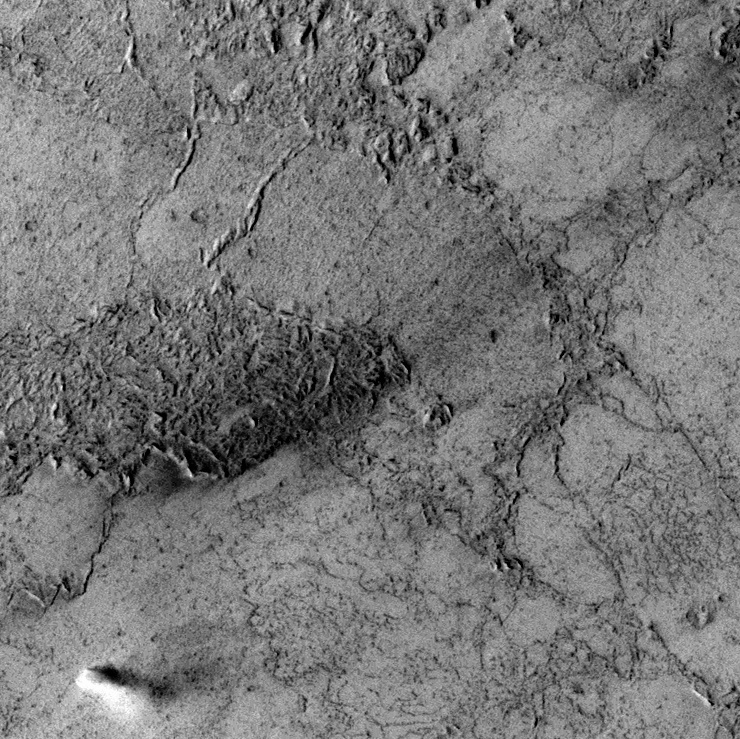
Label: dustdevil